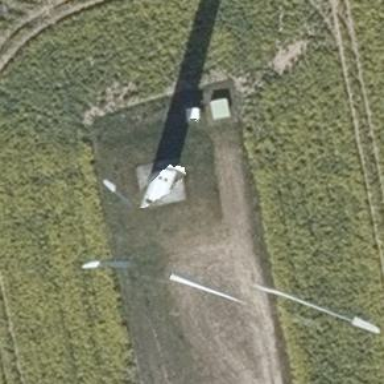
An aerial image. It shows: Wind generator powered by horizontal axis wind turbine.